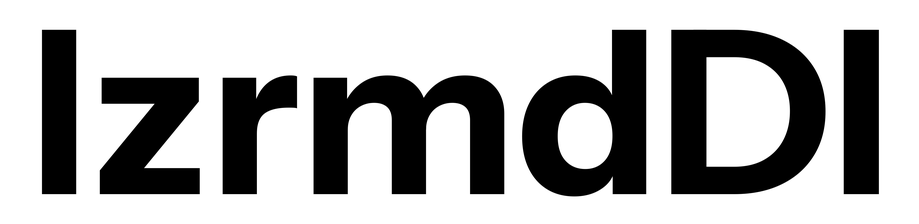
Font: InstrumentSans_Bold